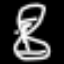
Label: hourglass